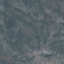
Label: HerbaceousVegetation